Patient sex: M
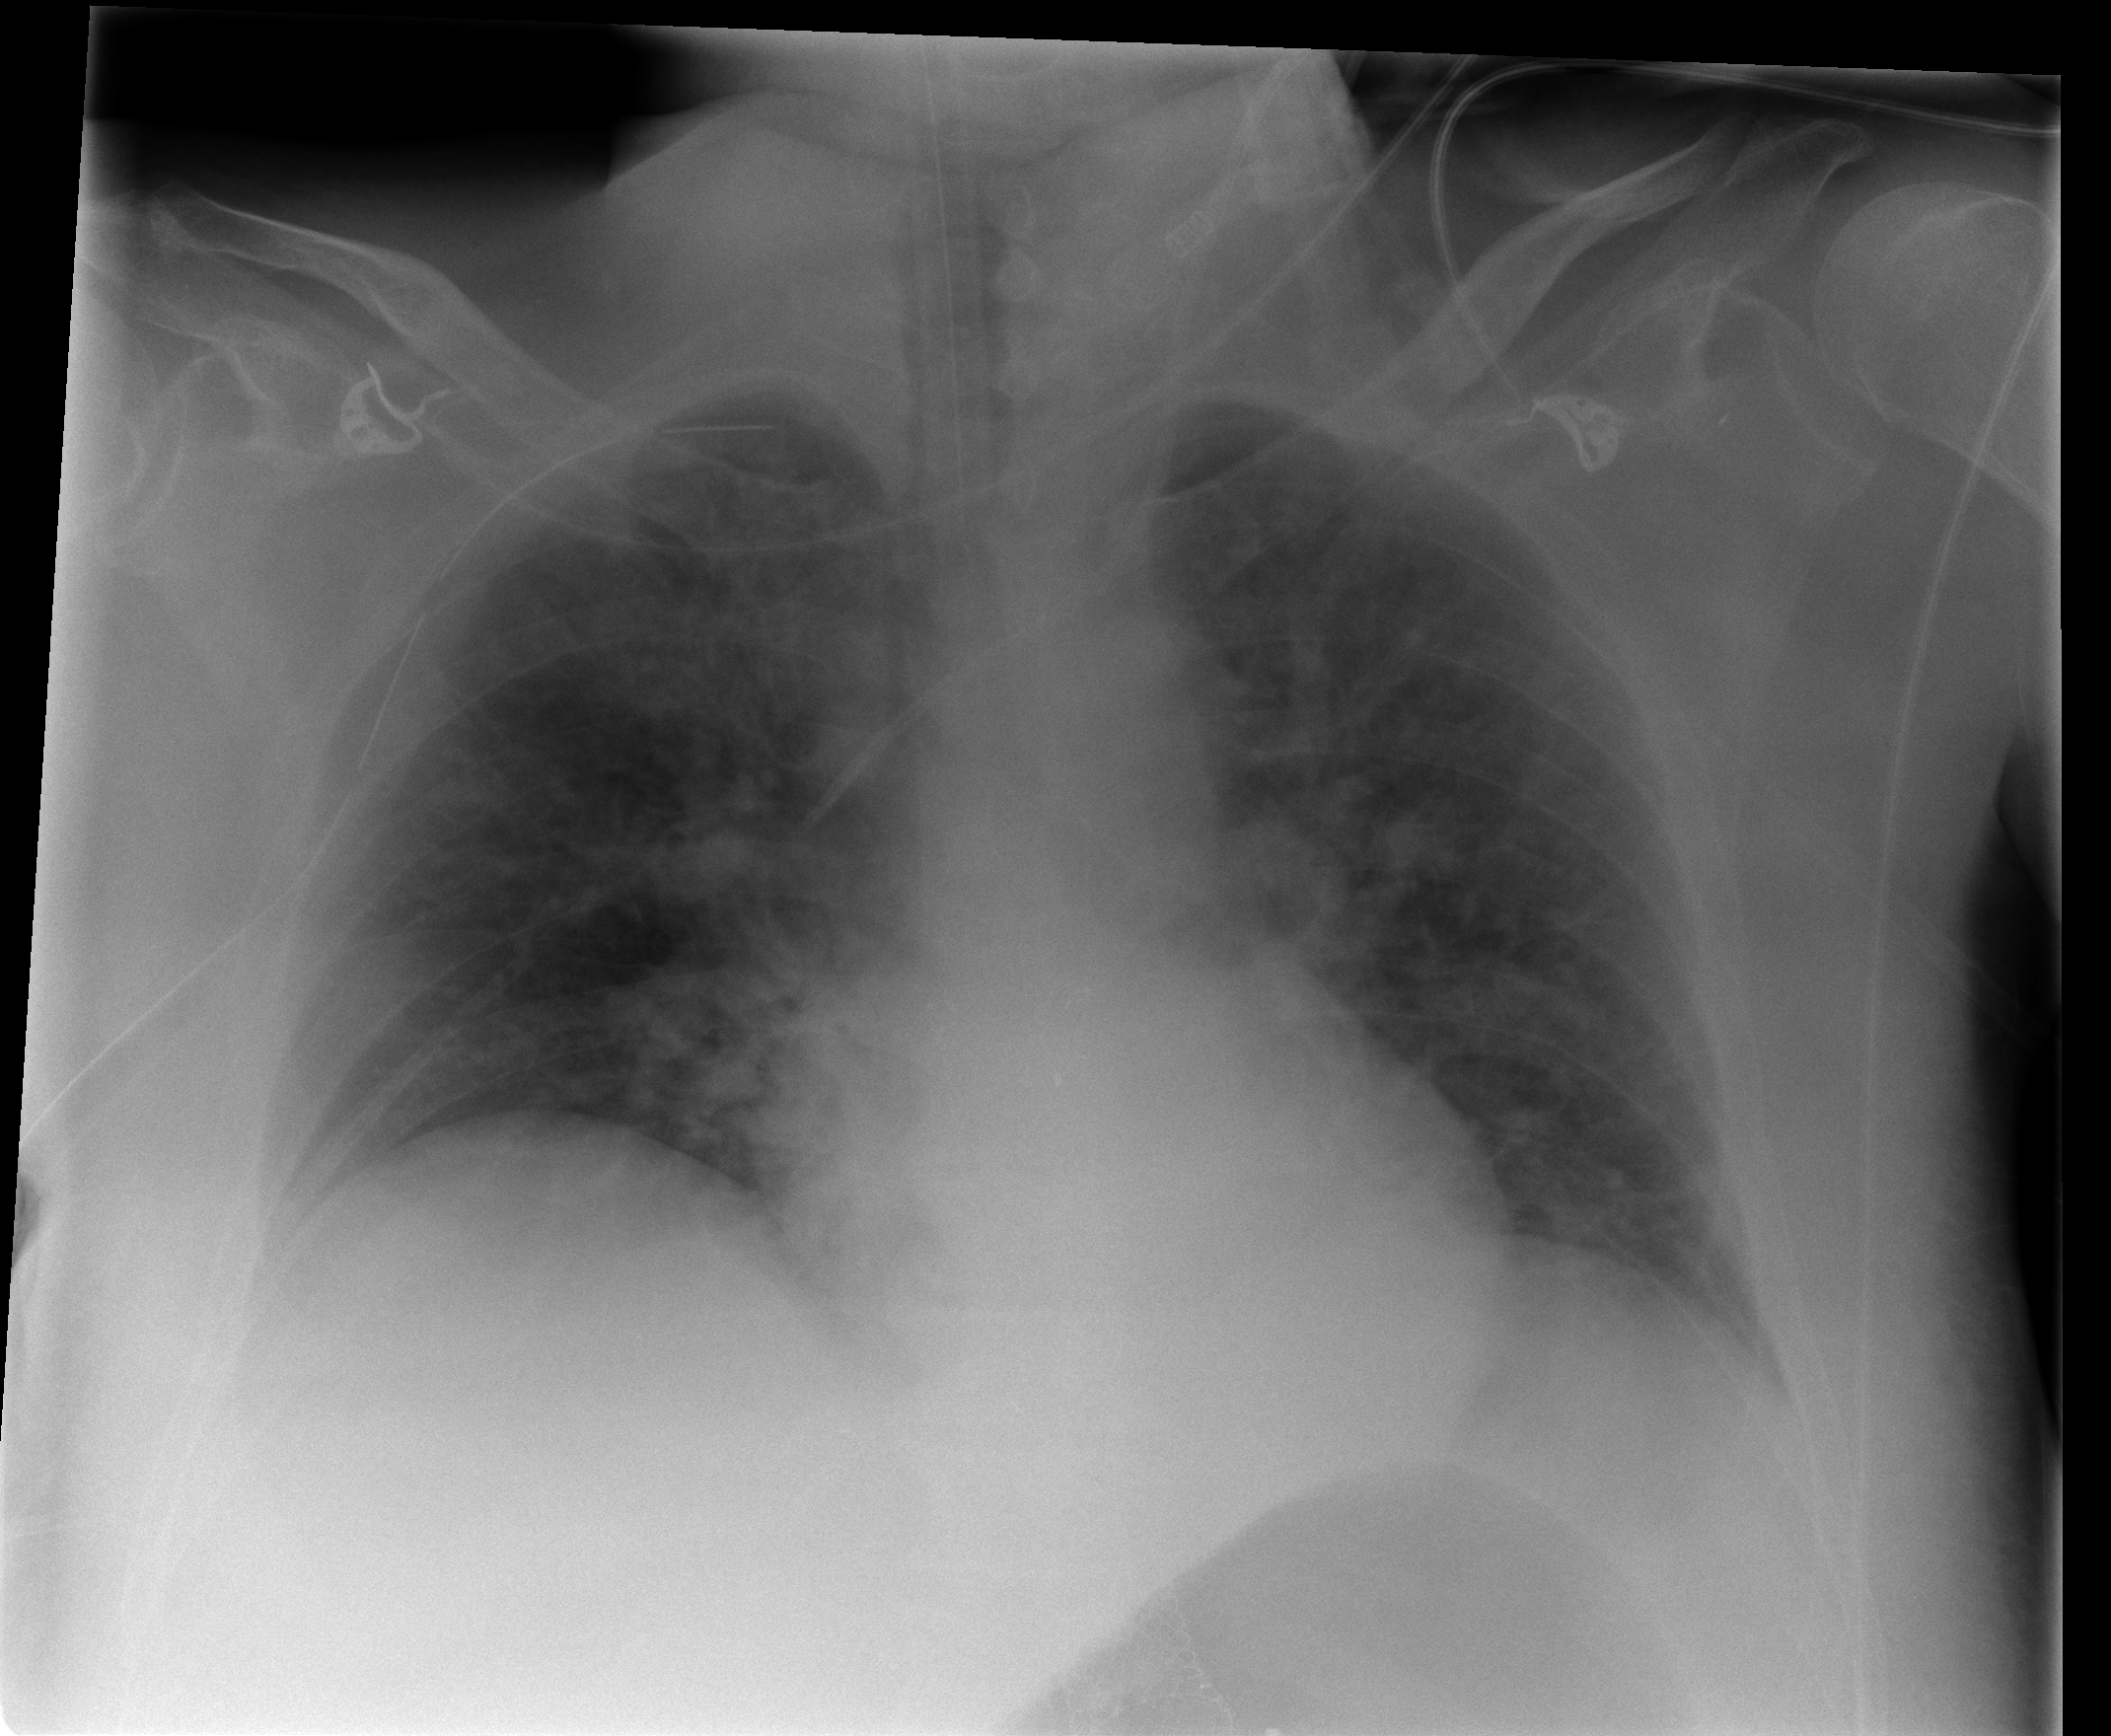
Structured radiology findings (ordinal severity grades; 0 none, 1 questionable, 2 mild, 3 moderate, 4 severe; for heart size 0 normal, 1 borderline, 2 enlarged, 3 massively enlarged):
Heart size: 0
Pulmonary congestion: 1
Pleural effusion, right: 0
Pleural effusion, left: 2
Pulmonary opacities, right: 2
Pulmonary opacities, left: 2
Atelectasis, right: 1
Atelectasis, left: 1